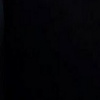
Label: space